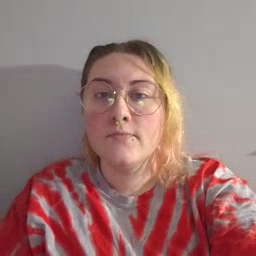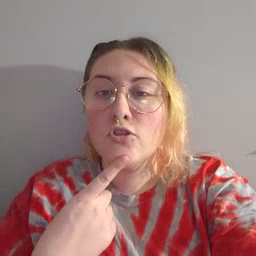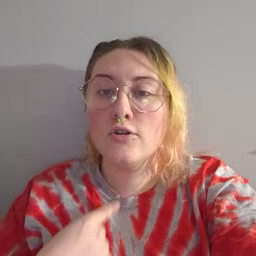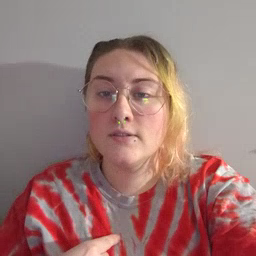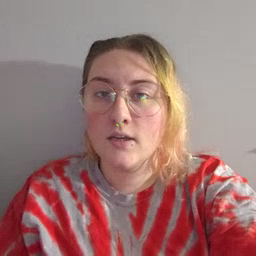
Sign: thirsty